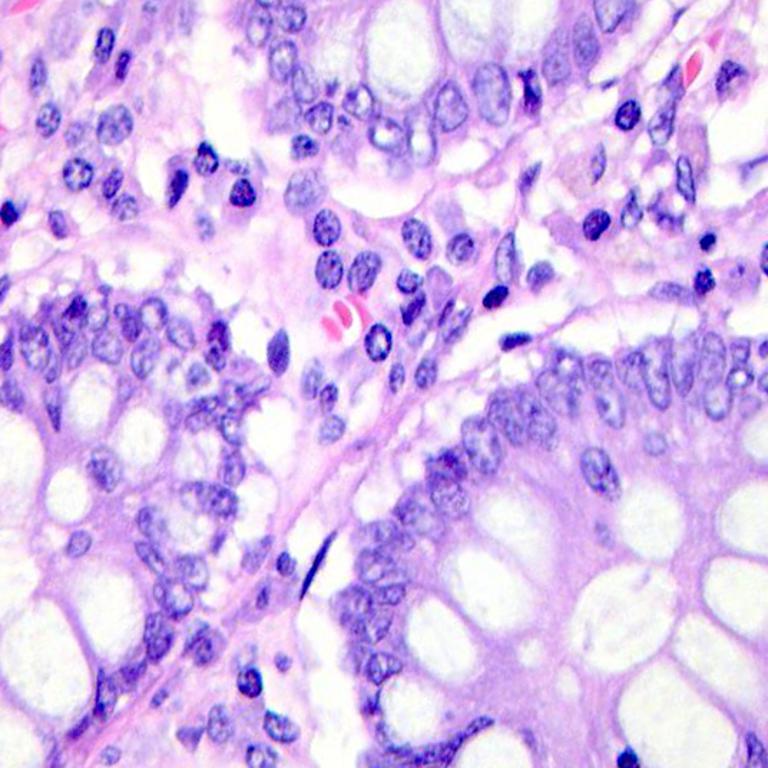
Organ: colon
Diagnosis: benign